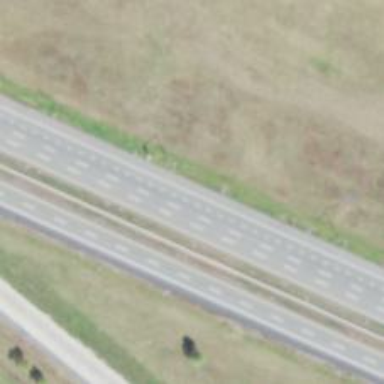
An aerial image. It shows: Motorway junction.